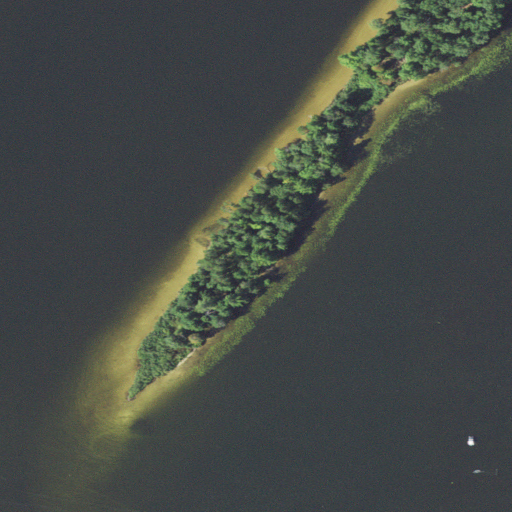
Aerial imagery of cape in Michigan named Norway Point containing open water, evergreen forest, and grassland